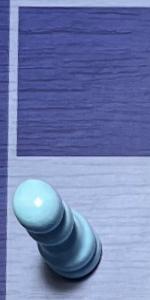
Label: Pawn_White